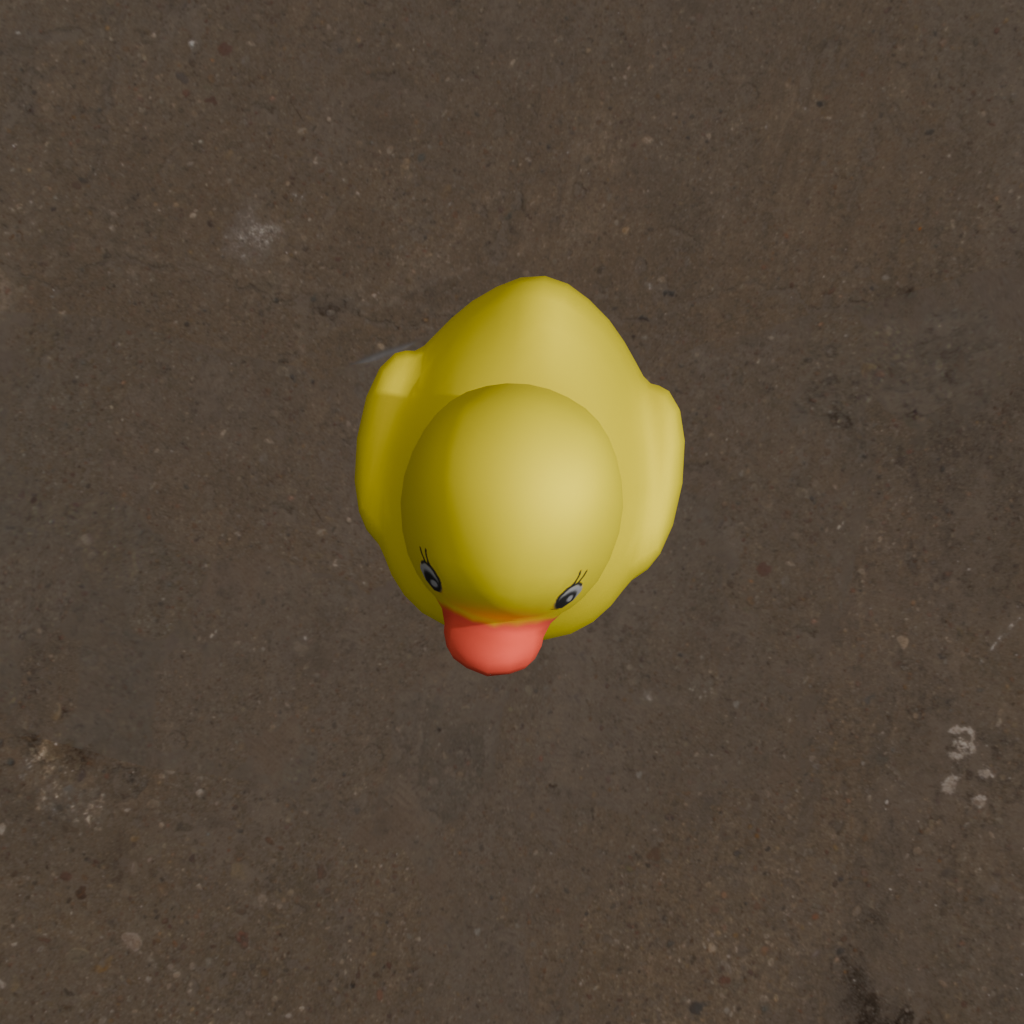
an image of a yellow rubber duck seen from <top> in a lakeside with a cloudy sky surrounded by greenery and dirt paths.